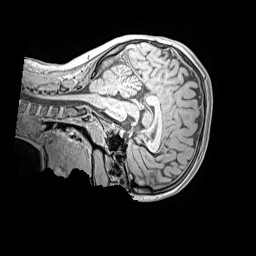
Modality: MP2RAGE
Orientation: sagittal
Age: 10
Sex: female
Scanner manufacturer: siemens
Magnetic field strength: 3 T
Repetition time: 4 s
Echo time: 0.00299 s